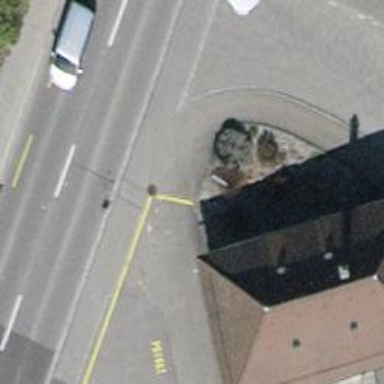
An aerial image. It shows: Building.